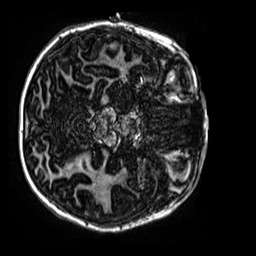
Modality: MP2RAGE
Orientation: axial
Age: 10
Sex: male
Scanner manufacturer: siemens
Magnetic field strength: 3 T
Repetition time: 4 s
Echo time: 0.00299 s